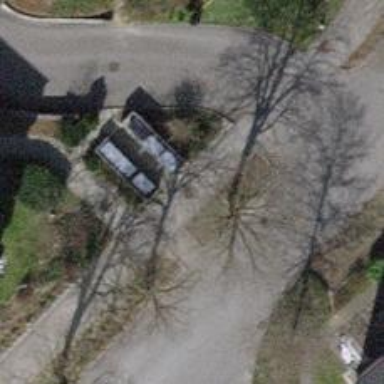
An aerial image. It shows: Sidewalk along the footway.